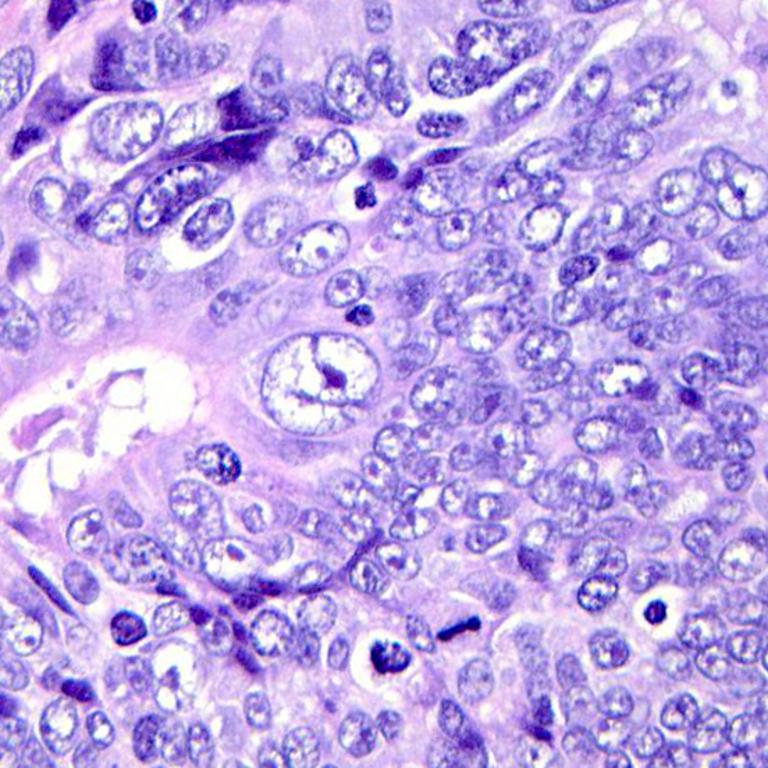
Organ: colon
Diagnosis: adenocarcinomas